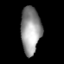
Tissue: lung
Cell type: Others
Senescence score: 0.5501
Nuclear area (px): 918
Mean DAPI intensity: 149.406